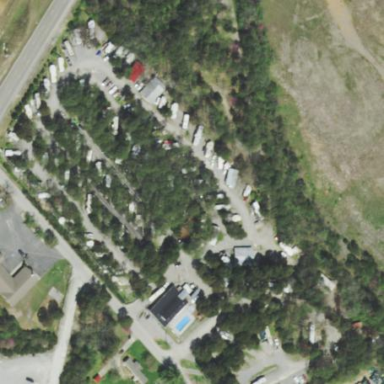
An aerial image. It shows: Caravan site for tourism.